Field crop: maize
Growth stage: 2
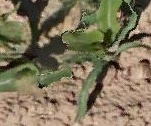
Species: maize